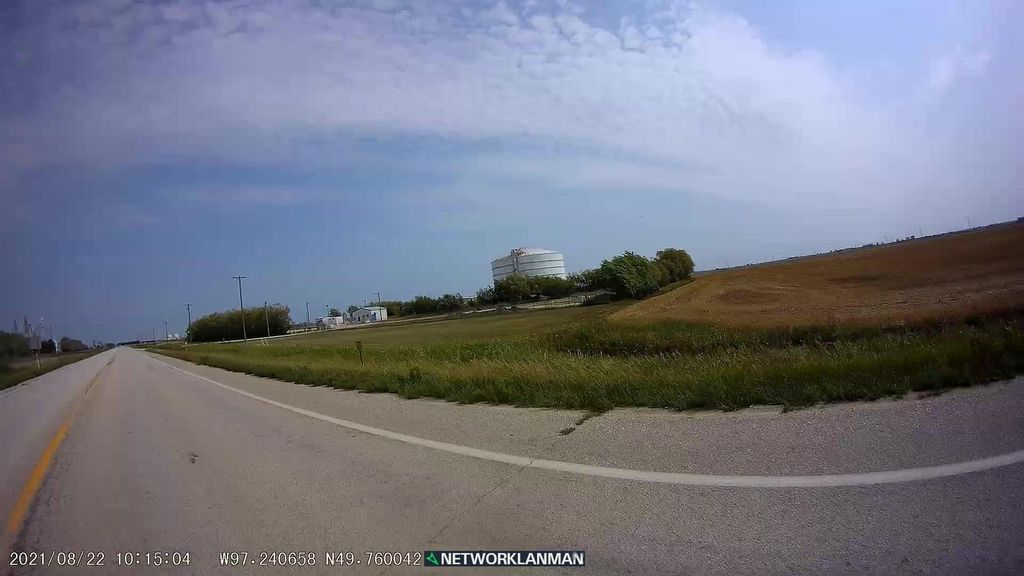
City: winnipeg